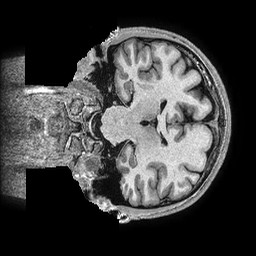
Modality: T1w
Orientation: coronal
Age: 25
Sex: male
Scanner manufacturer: ge
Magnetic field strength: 3 T
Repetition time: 0.006952 s
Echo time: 0.00292 s